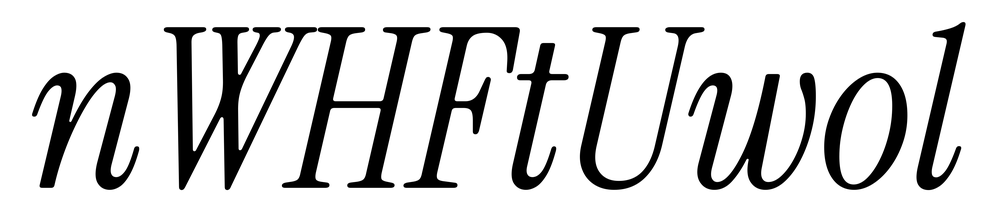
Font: InstrumentSerif-Italic